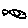
Label: fish